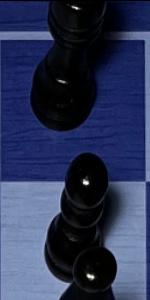
Label: Pawn_Black